Question: I have PNG (as well as JPEG) images uploaded to my site.
They should be static (i.e. one frame).
There is such thing as <URL>.

(it will be animated in Firefox).
According to the <URL>...
> APNG hides the subsequent frames in PNG ancillary chunks in such a way that APNG-unaware applications would ignore them, but there are otherwise no changes to the format to allow software to distinguish between animated and non-animated images.
Does this mean it is impossible to determine if a PNG is animated with code?
If it is possible, can you please point me in the right direction PHP wise (GD, ImageMagick)?
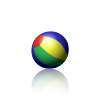
Answer: APNG images are designed to be "camouflaged" as PNG for readers that not support them. That is, if a reader does not support them, it will just assume it is a normal PNG file and display only the first frame. That means that they have the same MIME type as PNG (image/png), they have the same magic number ('89 50 4e 47 0d 0a 1a 0a') and generally they're saved with the same extension (although that is not really a good way to check for a file type).
So, how do you distinguish them?
APNG have a "acTL" chunk in them. So, if you search for the string 'acTL' (or, in hex, '61 63 54 4C' (the 4 bytes before the chunk marker (i.e. '00 00 00 08') are the size of the chunk in big endian format, without counting the size, marker, or CRC32 at the end of the field)) you should be pretty good. To get it even better, check that this chunk appears before the first occurrence of the "IDAT" chunk (just look for 'IDAT').
This code (taken from <URL> will do the trick:
'''
<?php
# Identifies APNGs
# Written by Coda, functionified by Foone/Popcorn Mariachi#!9i78bPeIxI
# This code is in the public domain
# identify_apng returns:
# true if the file is an APNG
# false if it is any other sort of file (it is not checked for PNG validity)
# takes on argument, a filename.
function identify_apng($filename)
{
$img_bytes = file_get_contents($filename);
if ($img_bytes)
{
if(strpos(substr($img_bytes, 0, strpos($img_bytes, 'IDAT')),
'acTL')!==false)
{
return true;
}
}
return false;
}
?>
'''